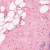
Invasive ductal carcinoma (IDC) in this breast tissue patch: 0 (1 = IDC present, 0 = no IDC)